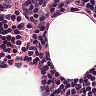
Metastatic tissue present: no